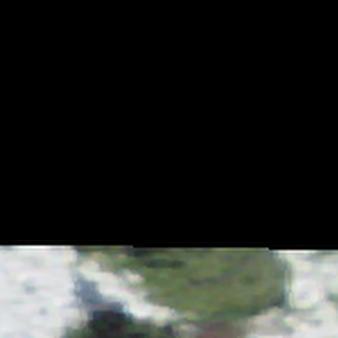
Label: other